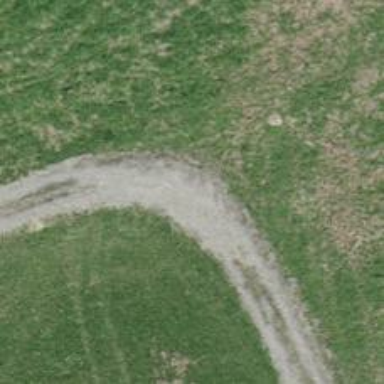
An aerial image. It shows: Track with grade 1 quality.